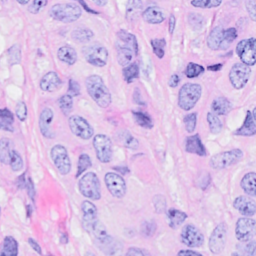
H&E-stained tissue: Breast